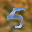
Label: 5